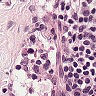
Metastatic tissue present: no